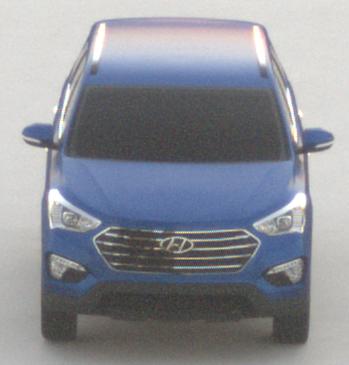
Make: Hyundai
Model: Santa Fe 2.4 GDI
Detailed model: Santa Fe (DM)
Model produced from: 2017/08
Model produced until: 2018/01
Doors: 5
Color: blue
Road condition: dry road
Daytime: sunrise or sunset
Contrast: low contrast